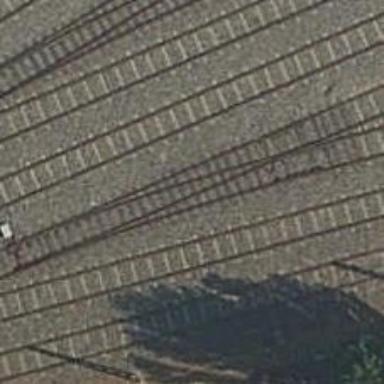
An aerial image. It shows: Yard with electrified contact line.